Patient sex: M
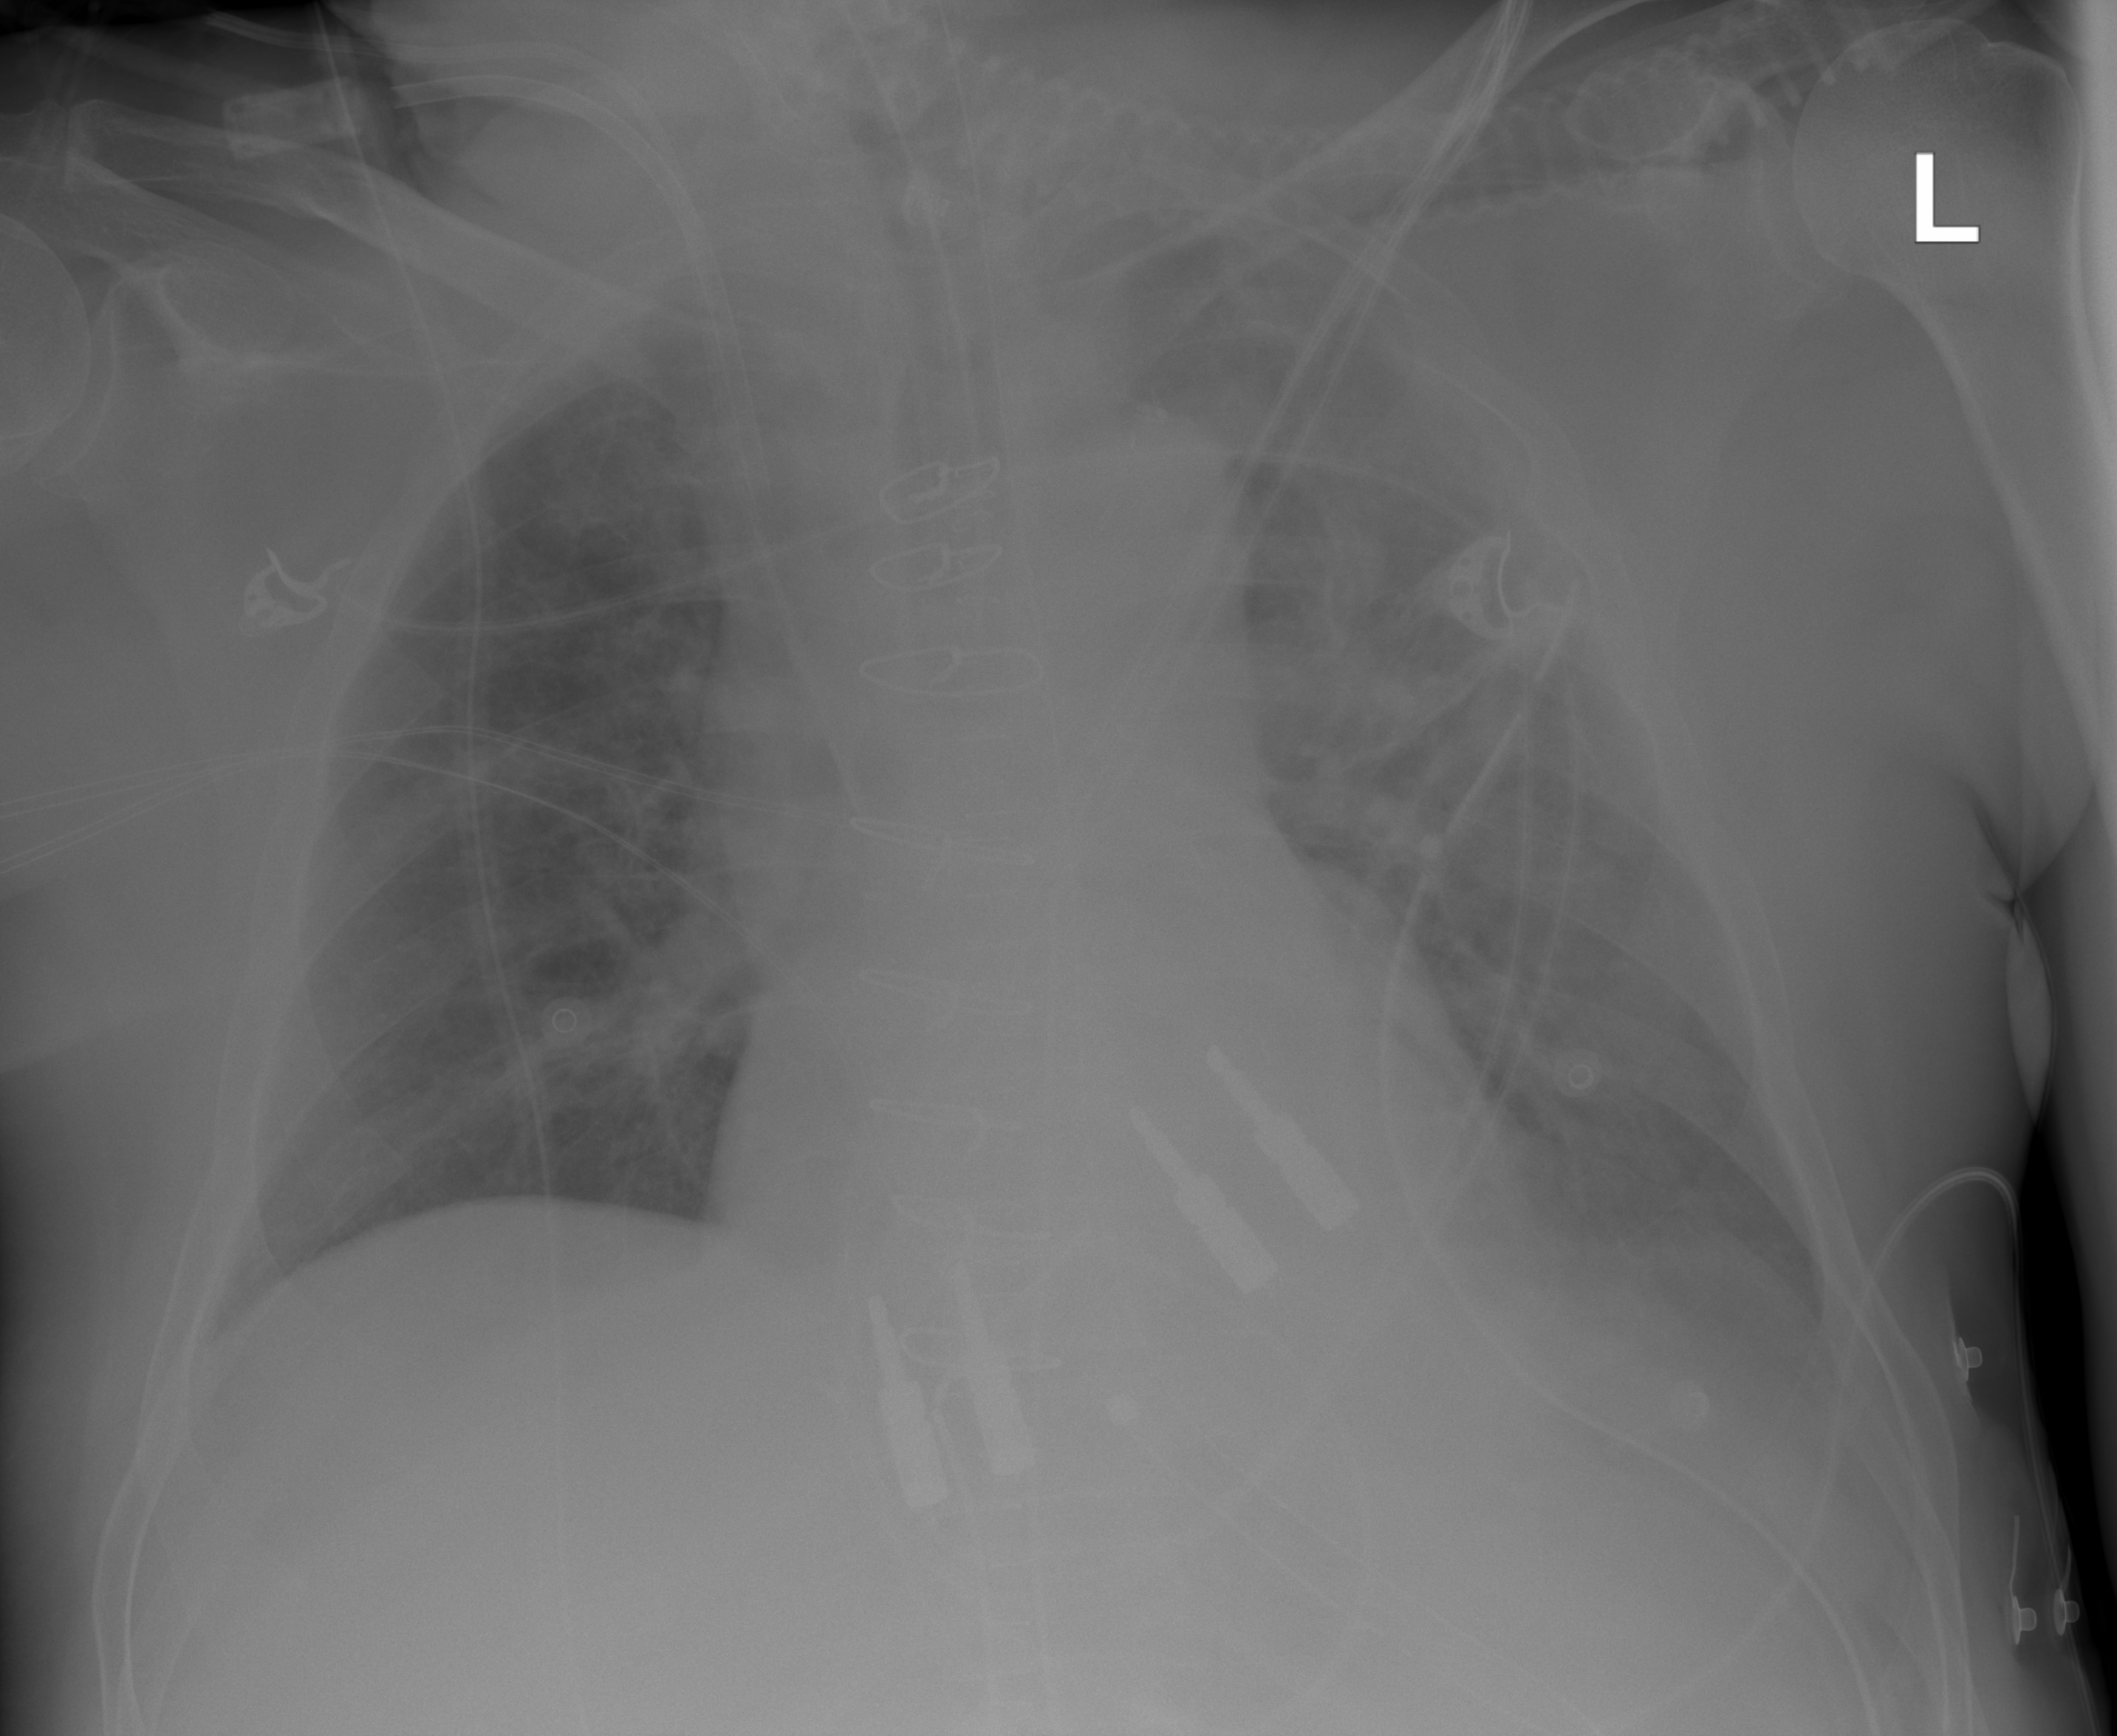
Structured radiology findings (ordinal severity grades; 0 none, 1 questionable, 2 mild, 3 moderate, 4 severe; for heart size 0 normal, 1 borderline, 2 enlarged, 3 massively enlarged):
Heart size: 0
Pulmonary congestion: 1
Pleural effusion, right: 0
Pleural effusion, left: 1
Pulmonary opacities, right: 0
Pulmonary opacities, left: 0
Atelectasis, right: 0
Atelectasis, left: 2